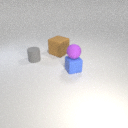
small blue rubber cube in front of large brown rubber cube